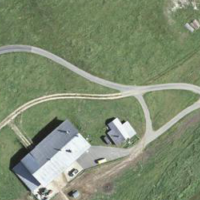
EUNIS habitat code: 25
Species observed at this site:
Circus macrourus